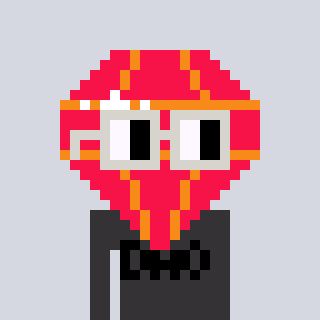
a pixel art character with square light gray glasses, a red diamond-shaped head and a grayscale-colored body on a cool background